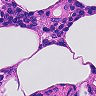
Metastatic tissue present: no